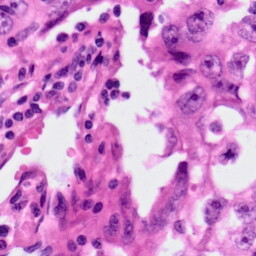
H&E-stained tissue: Lung